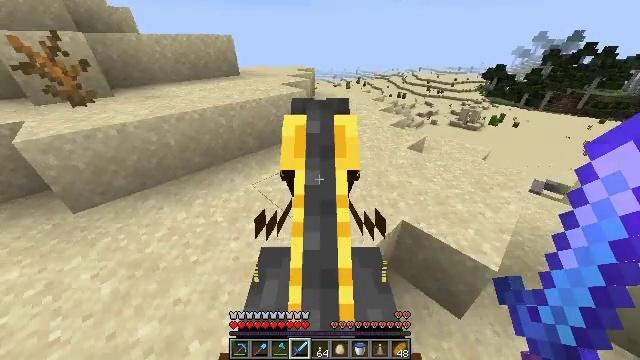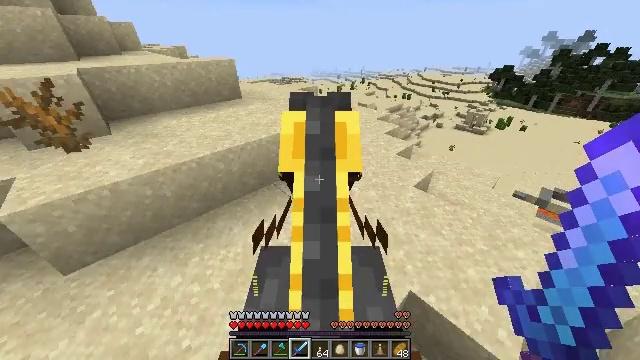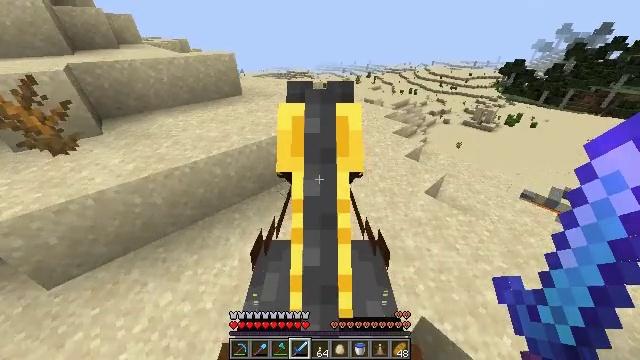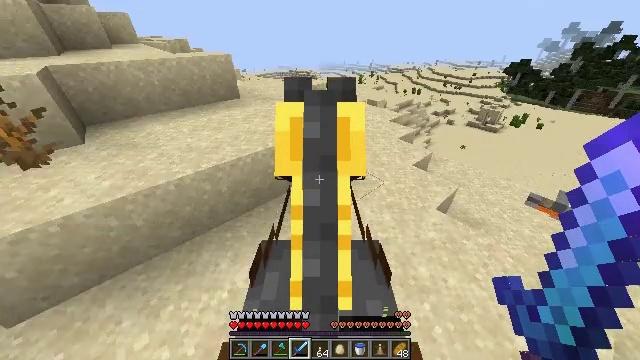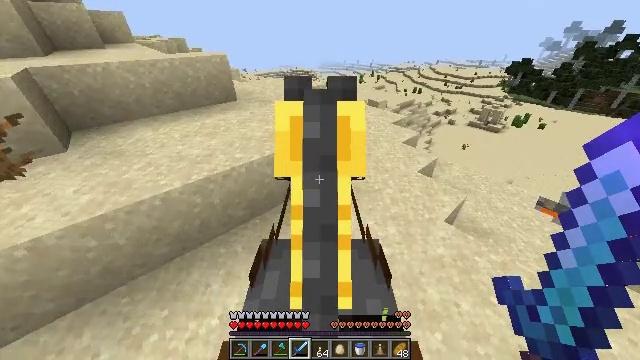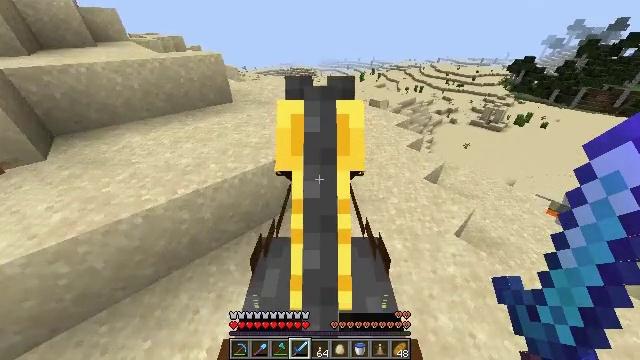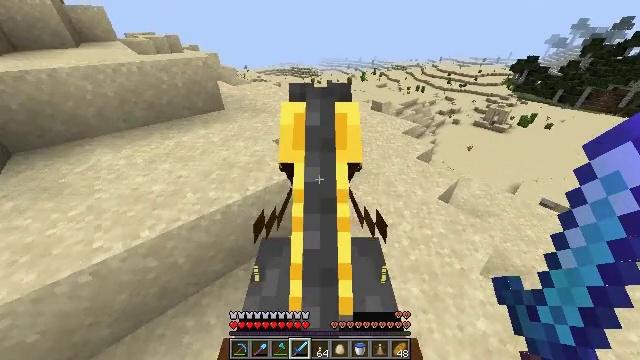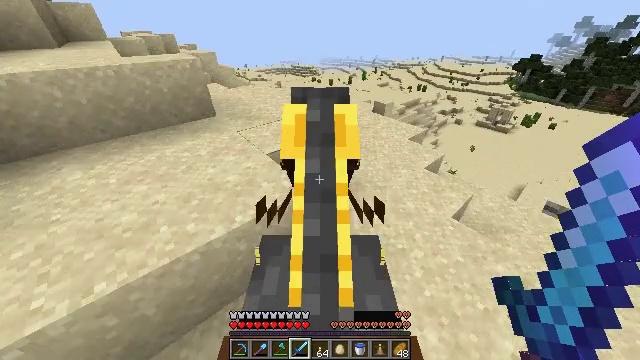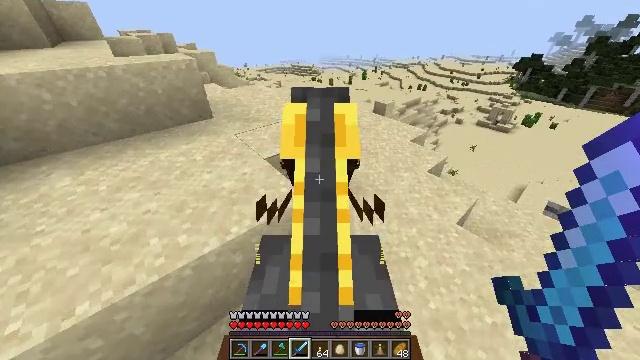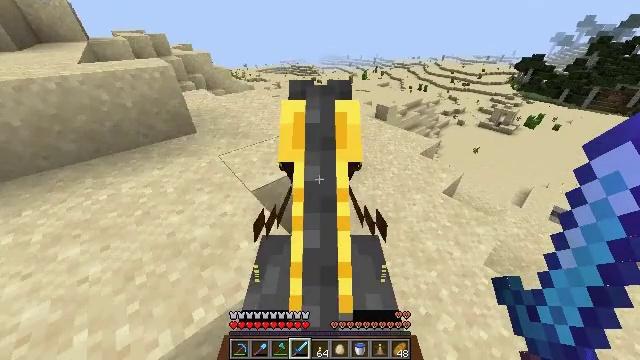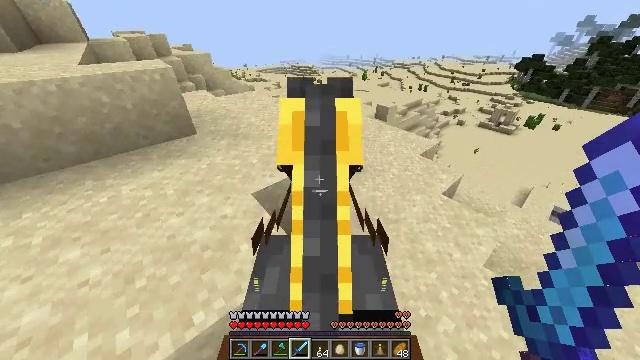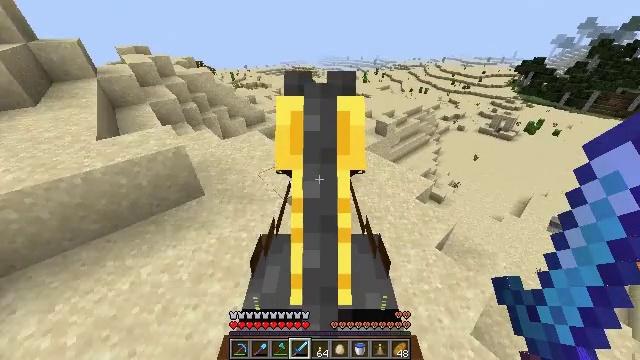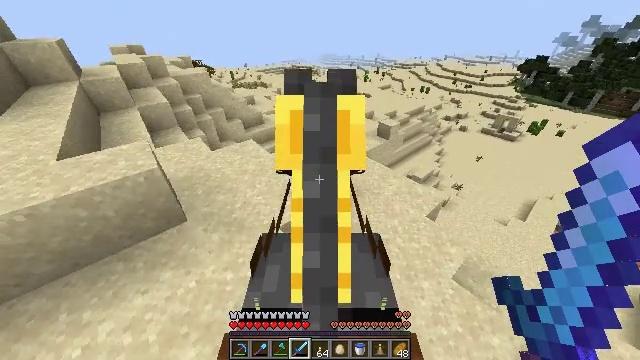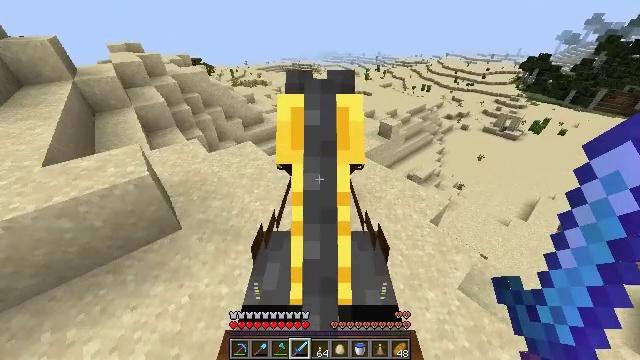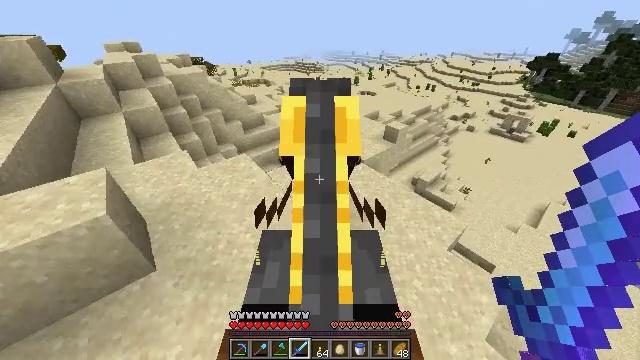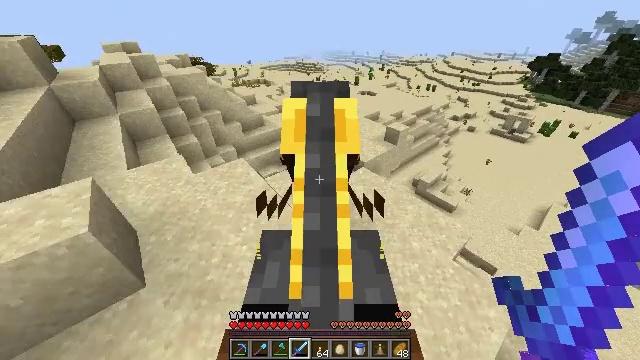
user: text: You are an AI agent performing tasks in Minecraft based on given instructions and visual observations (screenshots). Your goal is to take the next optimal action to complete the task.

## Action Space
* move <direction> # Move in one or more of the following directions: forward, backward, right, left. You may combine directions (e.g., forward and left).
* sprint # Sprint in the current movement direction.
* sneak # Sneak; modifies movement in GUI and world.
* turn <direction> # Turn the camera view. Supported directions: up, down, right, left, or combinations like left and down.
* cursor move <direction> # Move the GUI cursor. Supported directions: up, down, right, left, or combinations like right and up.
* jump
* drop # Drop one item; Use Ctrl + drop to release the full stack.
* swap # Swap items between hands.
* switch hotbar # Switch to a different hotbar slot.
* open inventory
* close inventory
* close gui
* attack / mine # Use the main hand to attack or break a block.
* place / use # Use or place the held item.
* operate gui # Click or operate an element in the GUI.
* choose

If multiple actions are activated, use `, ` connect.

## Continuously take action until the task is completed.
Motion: motion action
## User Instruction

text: Mine the sandstone block.
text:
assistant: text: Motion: move forward, sprint
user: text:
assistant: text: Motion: move forward, sprint, turn left and down
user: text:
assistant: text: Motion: move forward, sprint
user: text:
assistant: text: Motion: move forward, sprint
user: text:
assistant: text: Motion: move forward, sprint
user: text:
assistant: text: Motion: move forward, sprint
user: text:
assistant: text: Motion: move forward, sprint
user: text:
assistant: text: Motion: move forward, sprint
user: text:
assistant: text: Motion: move forward, sprint
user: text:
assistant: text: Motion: move forward, sprint
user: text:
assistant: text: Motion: move forward, sprint
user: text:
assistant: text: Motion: move forward, sprint
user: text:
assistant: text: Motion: move forward, sprint
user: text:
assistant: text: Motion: move forward, sprint
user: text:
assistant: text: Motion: move forward, sprint
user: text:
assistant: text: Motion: move forward, sprint
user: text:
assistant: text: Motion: move forward, sprint
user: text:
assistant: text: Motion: move forward, sprint, turn left and down
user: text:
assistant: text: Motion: move forward, sprint, turn left
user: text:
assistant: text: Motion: move forward, sprint, turn left and down
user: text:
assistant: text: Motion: move forward, sprint, turn left and down
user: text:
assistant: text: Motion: move forward, sprint, turn left and down
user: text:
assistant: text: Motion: move forward, sprint, turn left
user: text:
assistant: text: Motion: move forward, sprint
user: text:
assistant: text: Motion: move forward, sprint
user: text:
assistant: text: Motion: move forward and move left, sprint, turn left
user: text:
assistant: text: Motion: move forward and move left, sprint, turn left
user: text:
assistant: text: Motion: move forward and move left, sprint, turn left
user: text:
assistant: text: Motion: move forward and move left, sprint, turn left
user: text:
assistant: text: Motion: move forward and move left, sprint, turn left